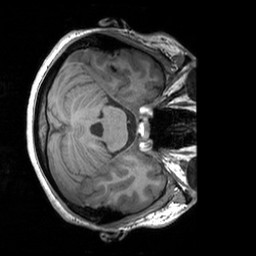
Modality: T1w
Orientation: axial
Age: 26
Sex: female
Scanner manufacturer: siemens
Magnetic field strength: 3 T
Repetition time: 1.9 s
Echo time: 0.00252 s